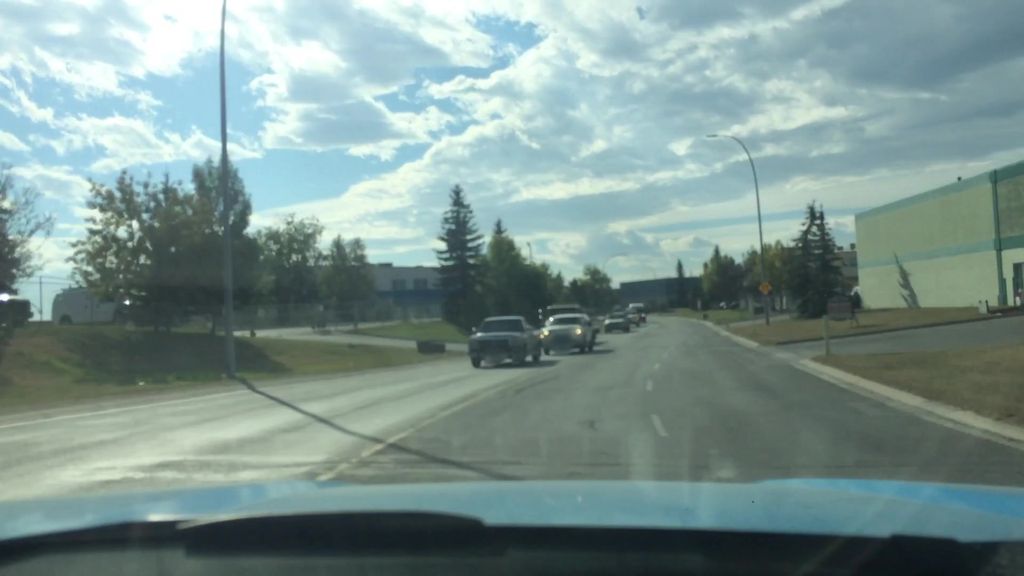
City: calgary